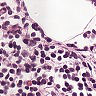
Metastatic tissue present: no